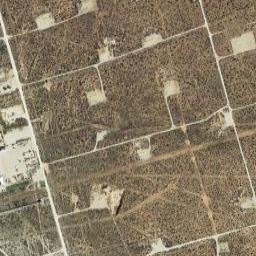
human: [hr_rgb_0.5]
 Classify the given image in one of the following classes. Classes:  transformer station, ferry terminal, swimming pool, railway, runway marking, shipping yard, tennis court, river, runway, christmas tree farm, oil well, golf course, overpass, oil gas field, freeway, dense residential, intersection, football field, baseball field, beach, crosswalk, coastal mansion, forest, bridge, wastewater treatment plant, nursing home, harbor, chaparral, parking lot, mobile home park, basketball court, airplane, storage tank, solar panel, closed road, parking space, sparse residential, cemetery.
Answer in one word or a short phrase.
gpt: oil gas field